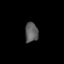
Tissue: prostate
Cell type: Fibroblasts
Senescence score: 0.6843
Nuclear area (px): 254
Mean DAPI intensity: 93.72